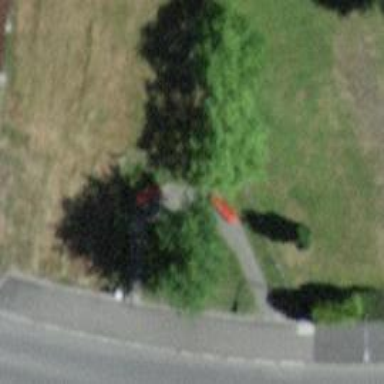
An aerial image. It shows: Bench.